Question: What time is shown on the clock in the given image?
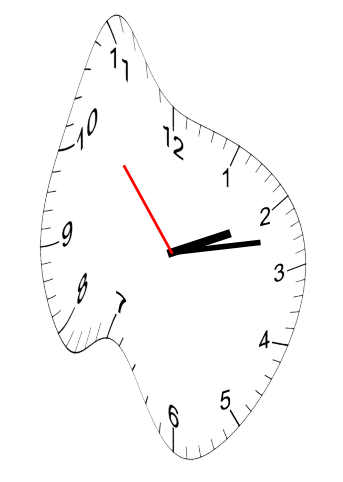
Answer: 02:12:53